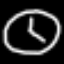
Label: clock